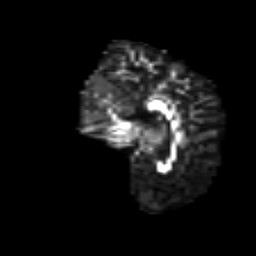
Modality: FA
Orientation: sagittal
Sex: female
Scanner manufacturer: siemens
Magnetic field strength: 3 T
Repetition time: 5 s
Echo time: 0.071 s